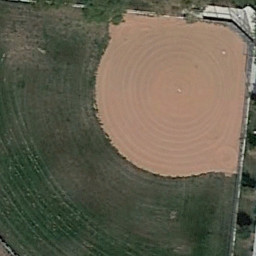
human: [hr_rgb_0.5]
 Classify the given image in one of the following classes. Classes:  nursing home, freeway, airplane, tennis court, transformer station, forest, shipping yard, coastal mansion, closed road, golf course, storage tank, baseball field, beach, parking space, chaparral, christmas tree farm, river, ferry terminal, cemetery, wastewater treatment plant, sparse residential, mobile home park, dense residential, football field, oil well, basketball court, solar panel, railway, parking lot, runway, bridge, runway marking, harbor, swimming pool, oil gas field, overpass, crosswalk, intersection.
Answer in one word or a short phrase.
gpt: baseball field